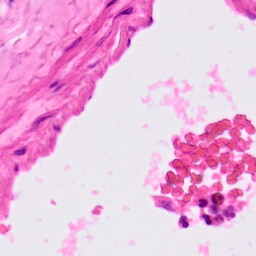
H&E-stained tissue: Lung